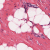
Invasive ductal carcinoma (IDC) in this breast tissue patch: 1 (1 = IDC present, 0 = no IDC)